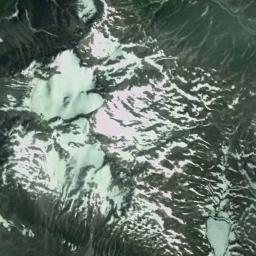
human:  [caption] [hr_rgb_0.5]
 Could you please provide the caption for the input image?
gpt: The snow berg is consist of bare land and white snow .

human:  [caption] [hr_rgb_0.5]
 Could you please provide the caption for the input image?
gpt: The snowberg is partly covered with snow and ice and the color of the mountain is brown .

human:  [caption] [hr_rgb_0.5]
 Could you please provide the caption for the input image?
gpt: There are a few patches of snow on the brown land of the snow mountain .

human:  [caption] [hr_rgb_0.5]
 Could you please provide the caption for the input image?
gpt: The ground on the snowberg is uneven .

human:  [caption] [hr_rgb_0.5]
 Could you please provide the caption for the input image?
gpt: There are much snow and some green land on the snowberg .